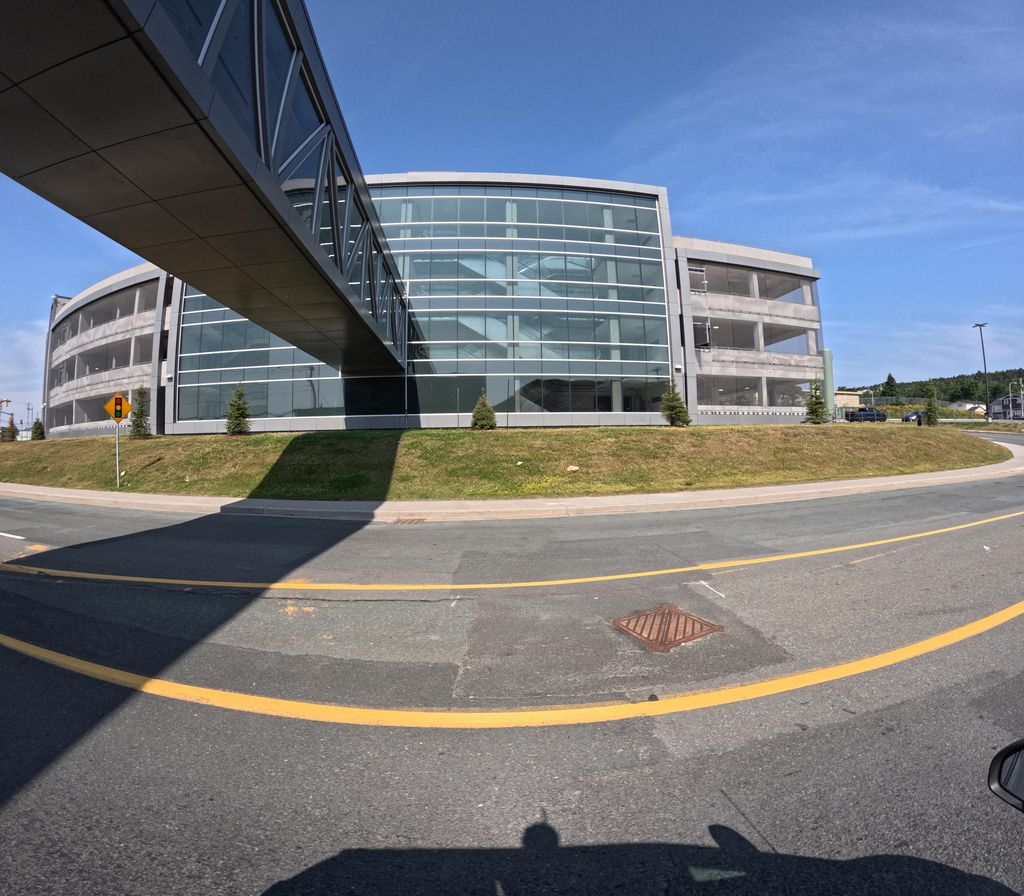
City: st_johns